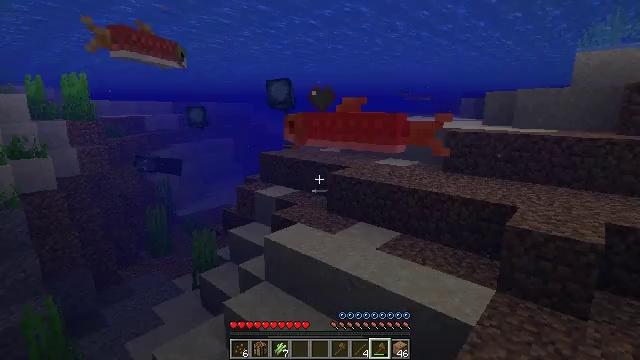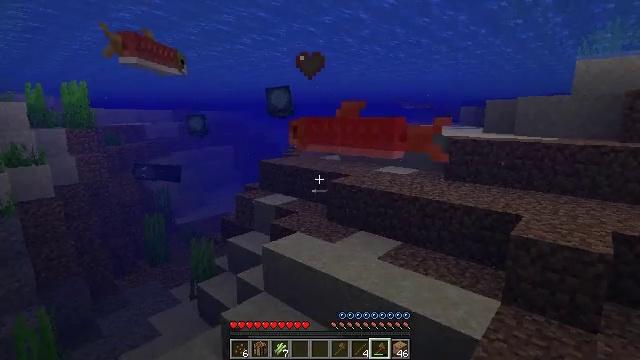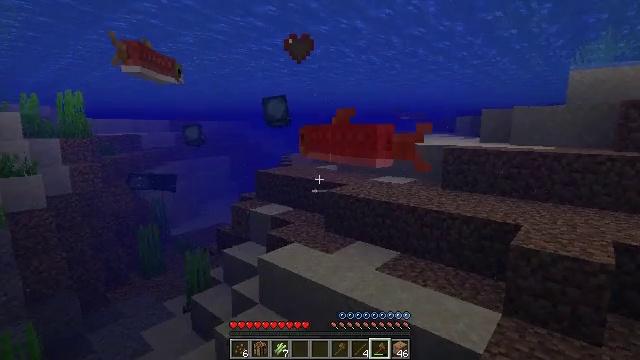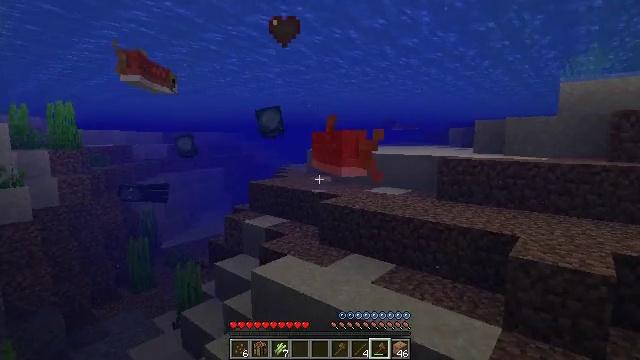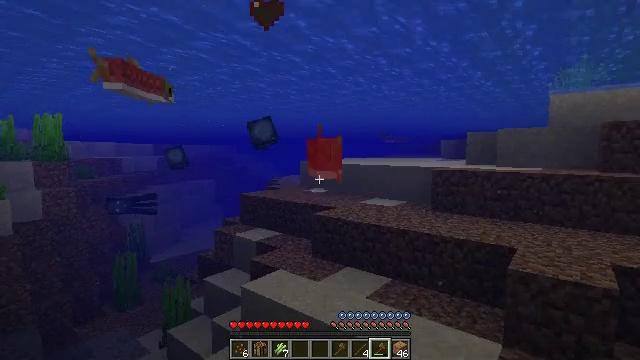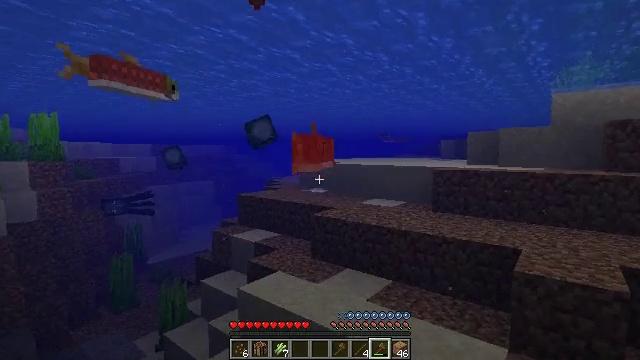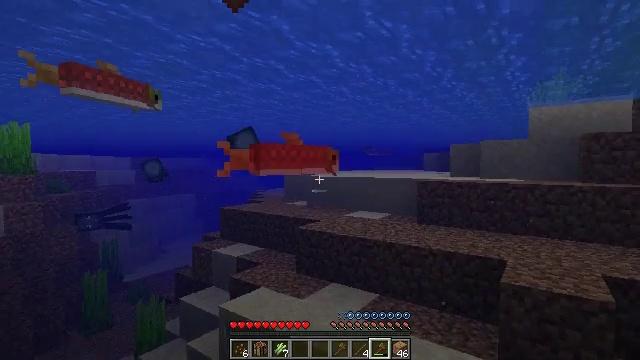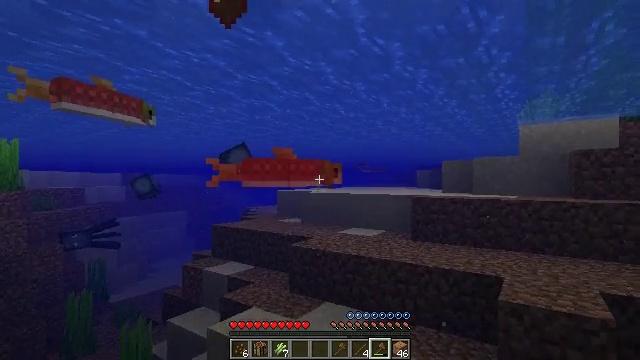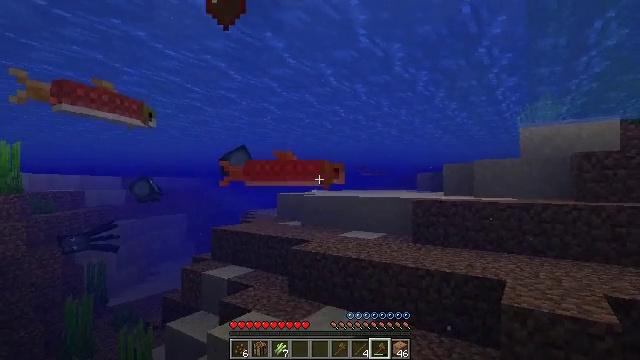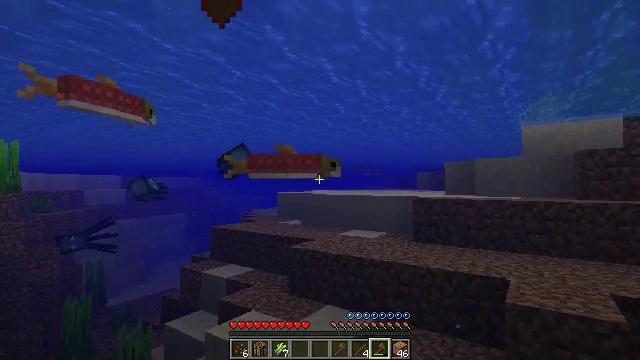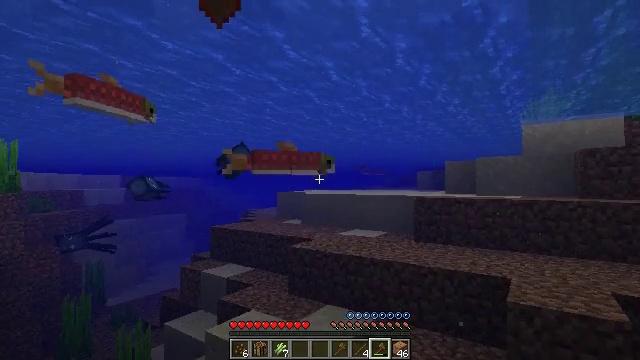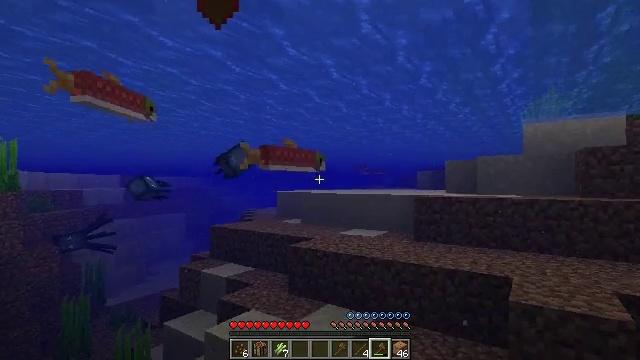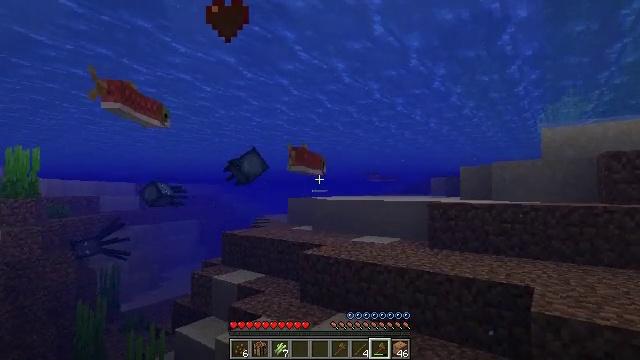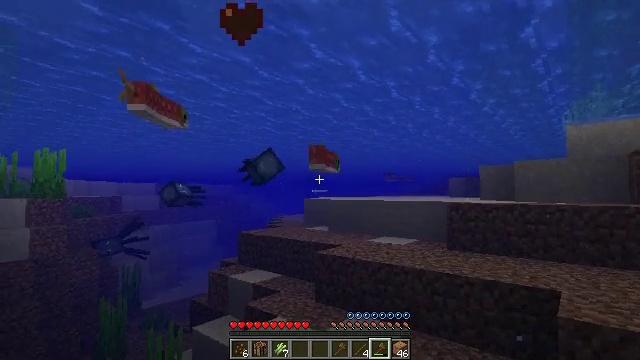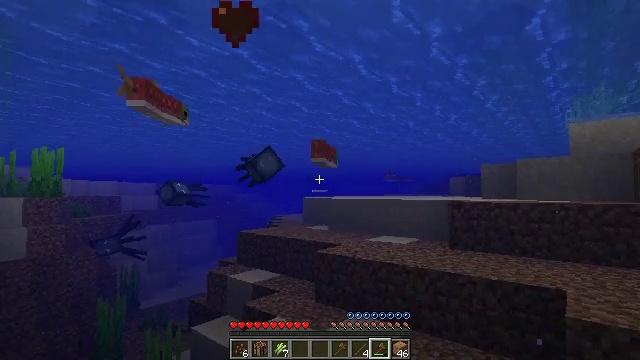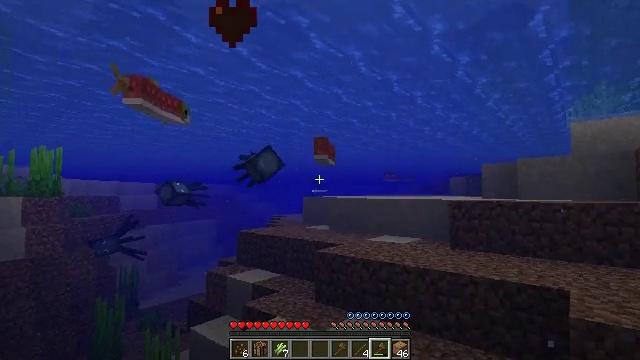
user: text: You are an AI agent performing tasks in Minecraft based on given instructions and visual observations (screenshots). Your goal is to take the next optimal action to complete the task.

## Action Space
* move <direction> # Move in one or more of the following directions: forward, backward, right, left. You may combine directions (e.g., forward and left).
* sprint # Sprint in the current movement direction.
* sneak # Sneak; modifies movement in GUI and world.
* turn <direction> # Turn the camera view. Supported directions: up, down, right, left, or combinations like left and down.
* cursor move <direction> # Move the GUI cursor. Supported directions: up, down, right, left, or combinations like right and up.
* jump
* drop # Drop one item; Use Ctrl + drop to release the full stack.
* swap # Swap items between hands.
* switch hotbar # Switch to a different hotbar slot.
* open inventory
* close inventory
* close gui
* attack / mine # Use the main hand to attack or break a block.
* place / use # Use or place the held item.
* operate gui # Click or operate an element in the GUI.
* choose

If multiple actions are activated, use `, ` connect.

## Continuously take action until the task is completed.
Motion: motion action
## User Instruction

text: Hunt fish.
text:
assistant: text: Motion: move forward, turn up
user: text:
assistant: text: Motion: move forward, turn up
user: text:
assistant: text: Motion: move forward, turn right and up, attack / mine
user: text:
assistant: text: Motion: move forward, turn right and up, attack / mine
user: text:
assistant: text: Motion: move forward, attack / mine
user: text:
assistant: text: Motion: turn right and up, attack / mine
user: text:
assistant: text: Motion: turn right and up
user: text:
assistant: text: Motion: no_op
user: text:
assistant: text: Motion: attack / mine
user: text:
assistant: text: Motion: attack / mine
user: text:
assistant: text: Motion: move forward, attack / mine
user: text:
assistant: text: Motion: move forward, turn left and up
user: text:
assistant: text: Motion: move forward, turn left, attack / mine
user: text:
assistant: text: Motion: move forward, attack / mine
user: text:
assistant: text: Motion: move forward, attack / mine
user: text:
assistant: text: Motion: move forward, attack / mine
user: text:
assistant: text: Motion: move forward, turn up
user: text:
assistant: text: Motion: move forward, turn up
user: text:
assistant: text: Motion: move forward, attack / mine
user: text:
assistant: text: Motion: move forward, attack / mine
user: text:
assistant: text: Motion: move forward, attack / mine
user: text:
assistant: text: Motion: move forward
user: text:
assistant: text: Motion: move forward
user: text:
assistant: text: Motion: move forward
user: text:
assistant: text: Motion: move forward
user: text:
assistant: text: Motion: move forward
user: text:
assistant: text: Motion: move forward, turn up
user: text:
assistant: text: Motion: move forward, turn up
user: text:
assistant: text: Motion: move forward
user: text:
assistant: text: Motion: move forward, turn right